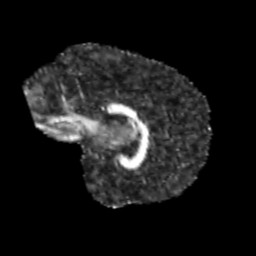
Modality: FA
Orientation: sagittal
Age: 11
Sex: male
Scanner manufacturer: siemens
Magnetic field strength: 3 T
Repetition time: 3.8 s
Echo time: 0.07 s